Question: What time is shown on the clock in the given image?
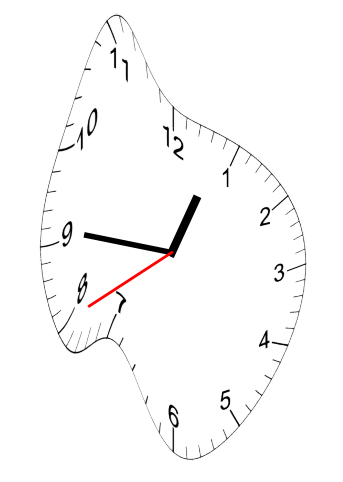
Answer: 12:45:40